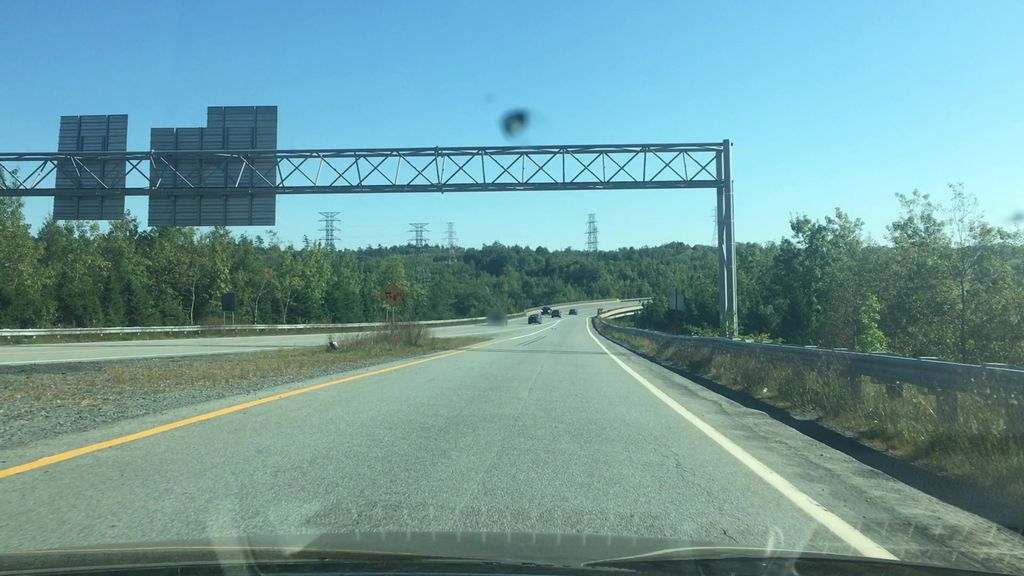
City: halifax